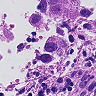
Metastatic tissue present: yes